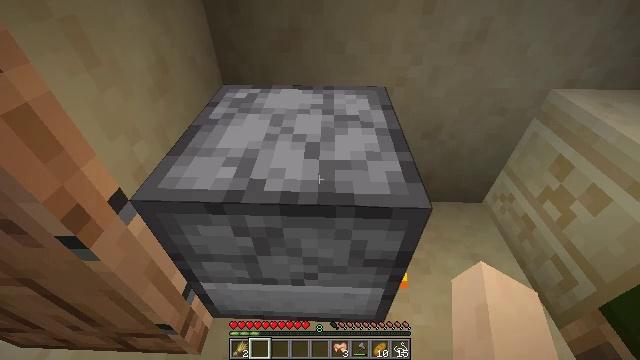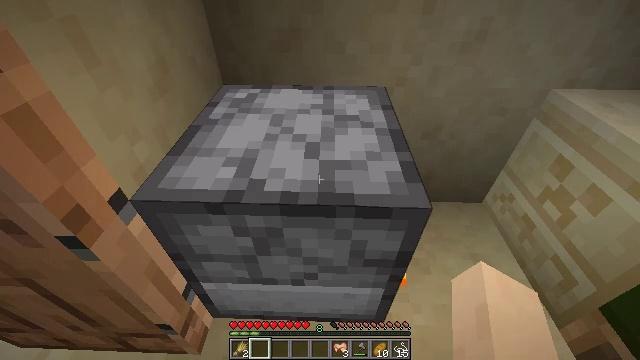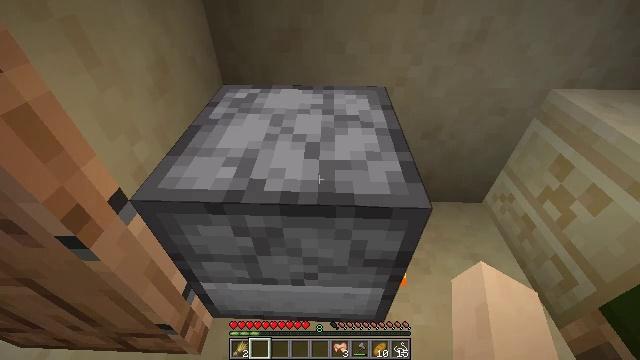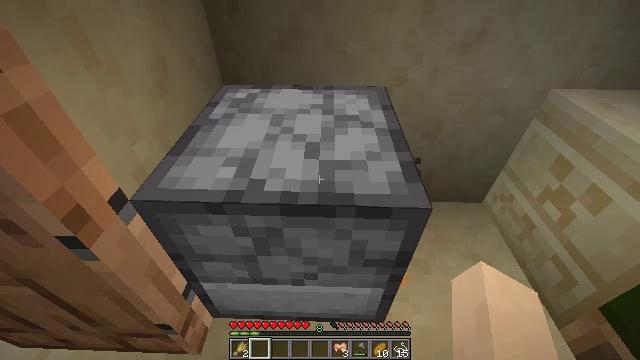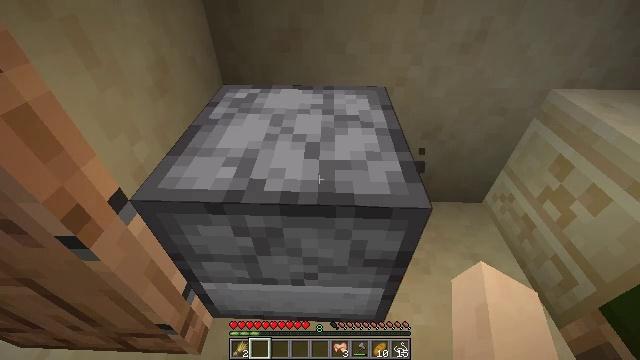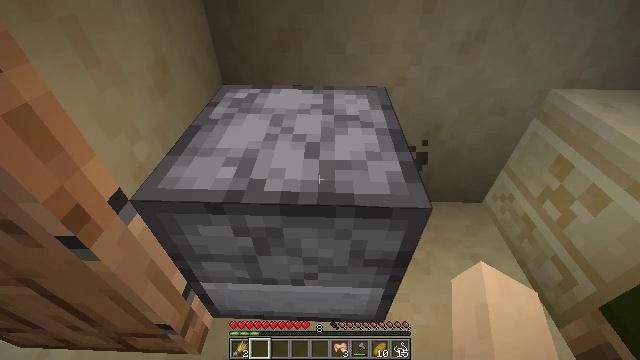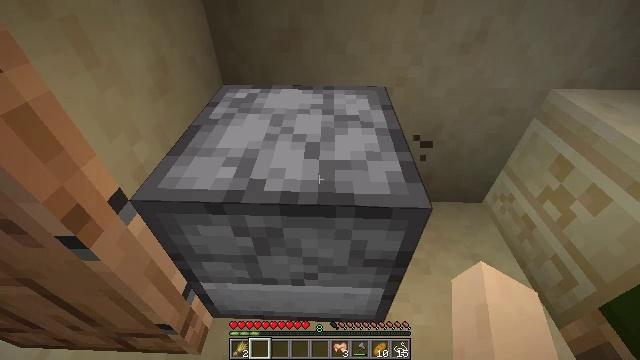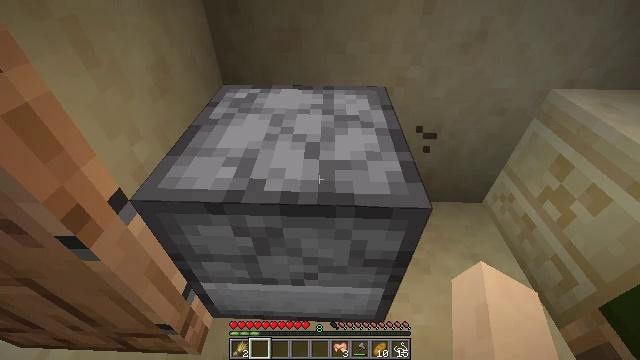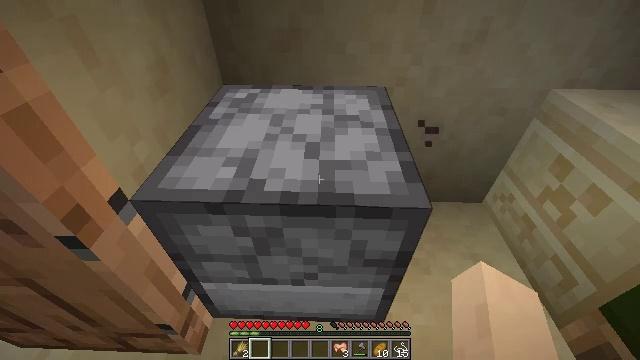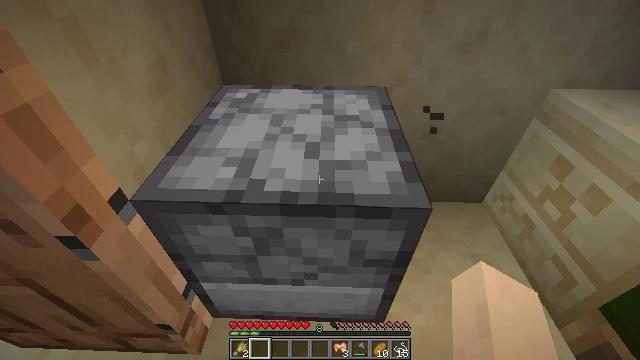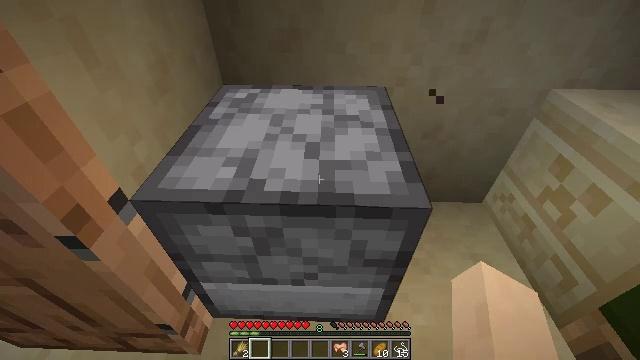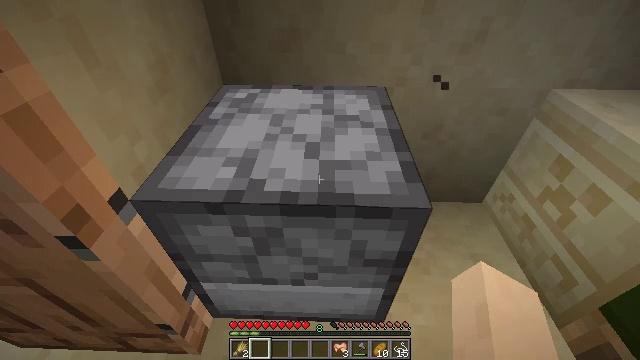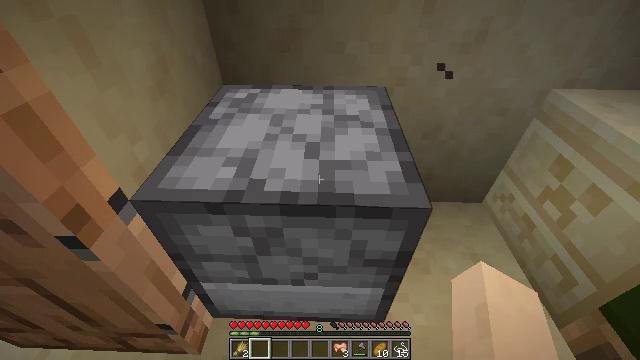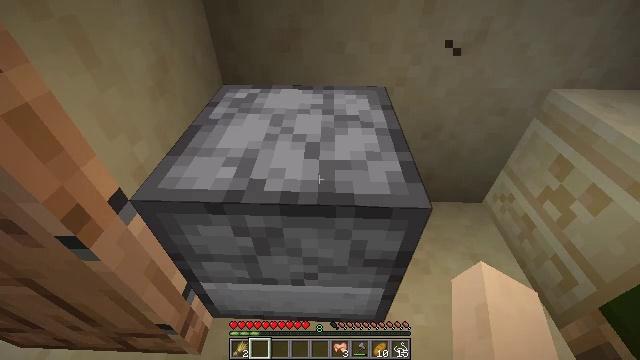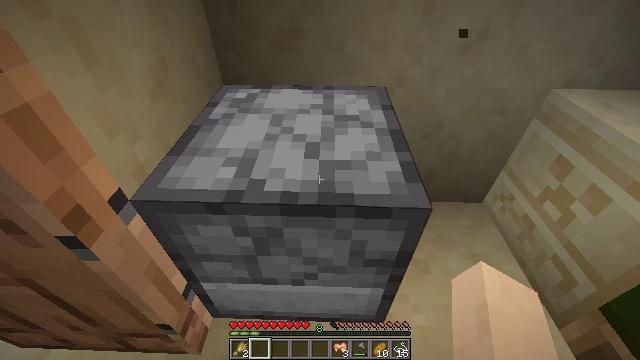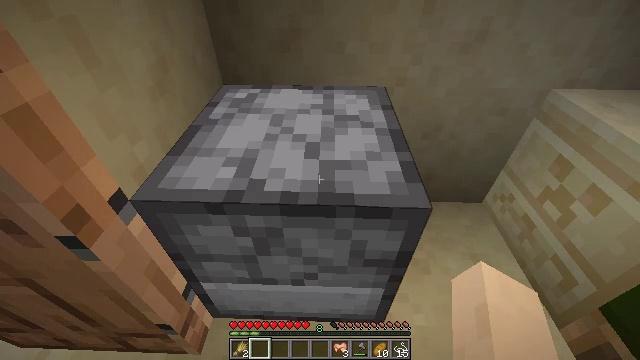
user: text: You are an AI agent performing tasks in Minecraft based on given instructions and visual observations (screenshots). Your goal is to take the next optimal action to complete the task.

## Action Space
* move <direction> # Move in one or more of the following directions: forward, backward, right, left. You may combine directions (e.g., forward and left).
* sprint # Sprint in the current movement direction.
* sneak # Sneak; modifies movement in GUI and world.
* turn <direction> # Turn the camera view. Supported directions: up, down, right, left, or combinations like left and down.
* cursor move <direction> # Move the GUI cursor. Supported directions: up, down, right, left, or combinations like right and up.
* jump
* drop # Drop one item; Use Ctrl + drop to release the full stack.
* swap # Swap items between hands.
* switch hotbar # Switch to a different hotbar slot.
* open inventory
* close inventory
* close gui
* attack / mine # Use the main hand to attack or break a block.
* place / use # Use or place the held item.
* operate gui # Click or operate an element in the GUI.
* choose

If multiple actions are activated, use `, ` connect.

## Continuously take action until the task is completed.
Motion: motion action
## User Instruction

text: Smelt a cooked rabbit with a furnace.
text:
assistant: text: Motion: no_op
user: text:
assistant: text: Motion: no_op
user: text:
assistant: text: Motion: no_op
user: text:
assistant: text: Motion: no_op
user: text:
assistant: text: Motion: no_op
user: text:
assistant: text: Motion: no_op
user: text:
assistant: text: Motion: no_op
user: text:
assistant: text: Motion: no_op
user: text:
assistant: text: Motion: no_op
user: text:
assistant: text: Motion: no_op
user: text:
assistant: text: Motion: no_op
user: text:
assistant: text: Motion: no_op
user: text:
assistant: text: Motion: no_op
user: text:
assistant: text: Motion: no_op
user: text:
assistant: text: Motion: no_op
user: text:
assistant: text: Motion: no_op
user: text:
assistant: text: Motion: no_op
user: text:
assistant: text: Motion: no_op
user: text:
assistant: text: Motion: no_op
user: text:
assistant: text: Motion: no_op
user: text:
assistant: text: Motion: no_op
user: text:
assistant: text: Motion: no_op
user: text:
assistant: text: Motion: no_op
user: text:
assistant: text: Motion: no_op
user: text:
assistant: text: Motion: no_op
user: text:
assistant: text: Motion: no_op
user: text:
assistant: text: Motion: no_op
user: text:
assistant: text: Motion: no_op
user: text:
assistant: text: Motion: no_op
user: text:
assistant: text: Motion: no_op